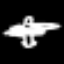
Label: airplane